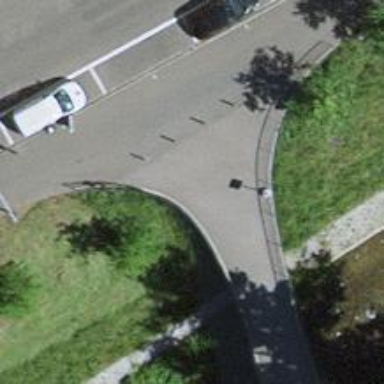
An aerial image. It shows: Unremovable bollard serving as barrier.